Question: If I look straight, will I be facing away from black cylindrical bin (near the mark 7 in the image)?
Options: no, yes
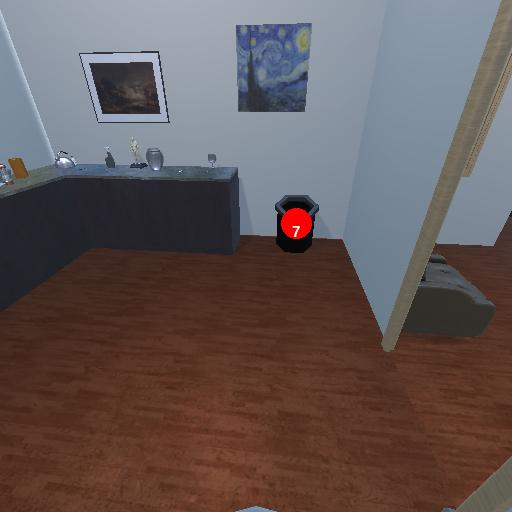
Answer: no